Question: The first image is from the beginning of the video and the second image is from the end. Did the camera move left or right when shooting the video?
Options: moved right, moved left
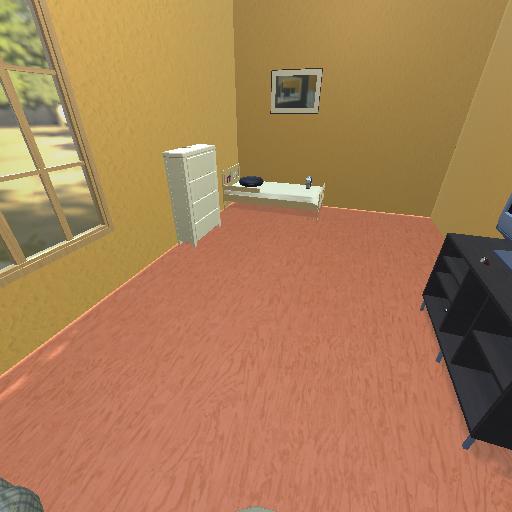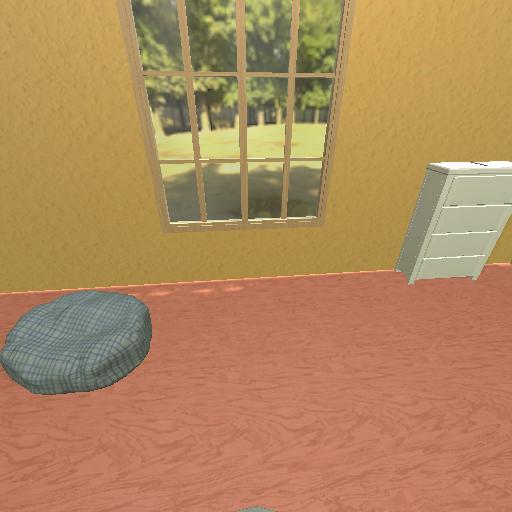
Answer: moved right